Question: to make my question before clearly
use sql server 2008 enterprise as database server
check my code
'''
<!DOCTYPE html PUBLIC "-//W3C//DTD XHTML 1.0 Transitional//EN" "http://www.w3.org/TR/xhtml1/DTD/xhtml1-transitional.dtd">
<html xmlns="http://www.w3.org/1999/xhtml">
<head>
<meta http-equiv="Content-Type" content="text/html; charset=iso-8859-1" />
<form method="post" name="form" id="checkForm" action="update.php">
<?php
$aksi="aksi_view.php";
switch($_GET[act]){
// Tampil User
default:
echo "
<table>
<tr><th>Ap</th><th>Ccl</th><th>No</th><th>Budg</th><th>Dept</th><th>ItemID</th><th>Item Name</th><th>Qnty</th><th>UOM</th><th>Curr.</th><th>Rate</th><th>Unit Price</th>
<th>Total</th><th>Total-IDR</th></tr>";
$p = new Paging;
$batas = 20;
$posisi = $p->cariPosisi($batas);
$counter = 1;
$sql = "SELECT TOP 20 BudgetCategoryID,DeptAbbr, BudgetCategoryAbbr, ItemID, Status,
QntyDept, Qnty, CurrencyID, UnitPrice, ExchangeRateIDR, Remark,Proposal,
DeptApprovalRemark, M2ApprovalBy, M2ApprovalRemark, ItemName, PurchaseUOMName,
DecimalInQnty,(Qnty*UnitPrice) as Total, TotalIDR, CompanyDeptStock, CompanyDeptID, OutstandingNPBB
FROM vwBudgetApproval
WHERE (M2ApprovalBy IS NOT NULL OR (M2ApprovalBy IS NULL AND Status =1)) AND
CompletedInd = 1 AND DeptApprovalBy IS NOT NULL
ORDER BY BudgetCategoryID, ItemID";
$tampil = mssql_query($sql) ;
$no = $posisi+1;
while($r=mssql_fetch_array($tampil)){
// echo"$no=2 '-'";
//echo"$r[ItemID]";
$ExchangeRateIDR = number_format($r['ExchangeRateIDR'],2,',','.');
$unitprice = number_format($r['UnitPrice'],2,',','.');
$total = number_format($r['Total'],2,',','.');
$totalidr = number_format($r['TotalIDR'],2,',','.');
$warnaGenap = "#66CCFF"; // warna abu-abu
$warnaGanjil = "#FFFFFF"; // warna putih
if ($counter % 2 == 0) $warna = $warnaGenap;
else $warna = $warnaGanjil;
echo "<tr bgcolor='".$warna."'>
<td><input type= 'checkbox' name='approve".$no."' id='approve' value='".$r['ItemID']."' onclick='onClickFn()'></td>
<td><input type= 'checkbox' name='cancel".$no."' id='cancel' value='".$r['ItemID']."' onclick='onClickFn()'></td>
<td>$no</td>
<td>$r[BudgetCategoryAbbr]</td>
<td>$r[DeptAbbr]</td>
<td>$r[ItemID]</td>
<td>$r[ItemName]</td>
<td>$r[Qnty]</td>
<td>$r[PurchaseUOMName]</td>
<td>$r[CurrencyID]</td>
<td>$r[ExchangeRateIDR]</td>
<td>$unitprice </td>
<td>$total</td>
<td>Rp $totalidr</td>";
$no++;
$counter++;
}
echo "</table>";
?>
'''
show of the page

now i want the user when checked one checkboxe the other checkbox disable
i use the java script for function. here my code
'''
<script type="text/javascript">
function onClickFn(){
$("approve").click(function(){
if ($(this).prop("checked"))
{
$("cancel").prop("checked",false);
}
});
$("cancel").click(function(){
if ($(this).prop("checked"))
{
$("approve").prop("checked",false);
}
})
};
</script>
'''
but that function does not work.
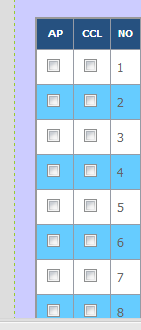
Answer: jQuery:
'''
$('table').on('click', 'input:checkbox', function() {
$(this)
.parents('tr')
.find('input:checkbox:not(:checked)')
.attr('disabled', $(this).is(':checked'));
});
'''
<URL>
But, you really should be using radio buttons instead, of course, you want the user to be able to a checked box.